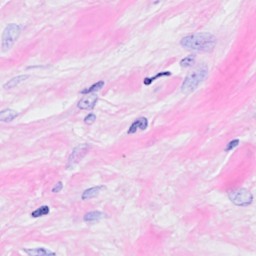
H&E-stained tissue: Breast